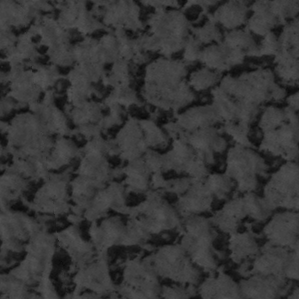
Label: frost